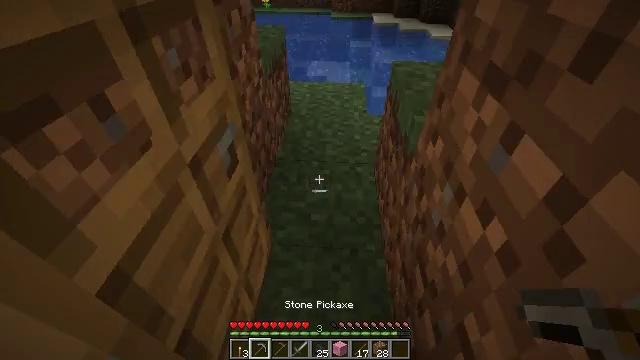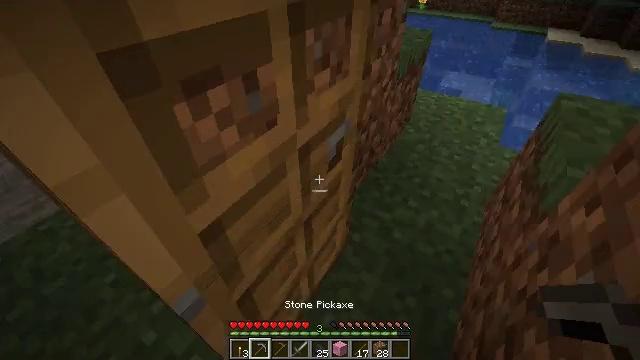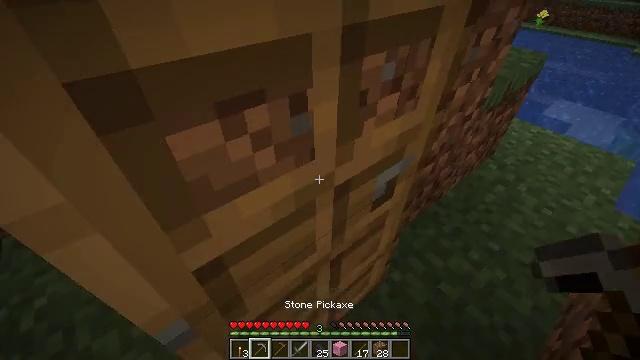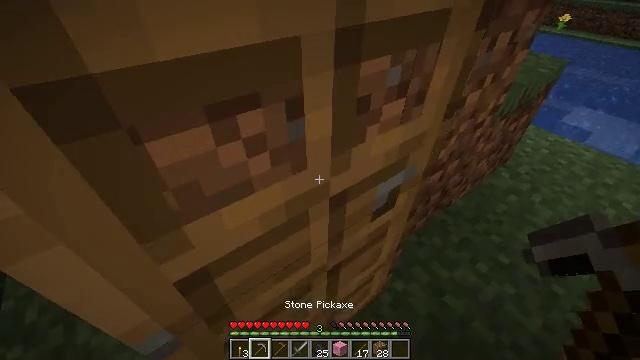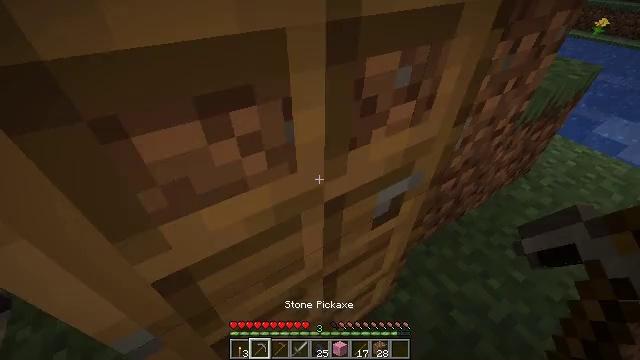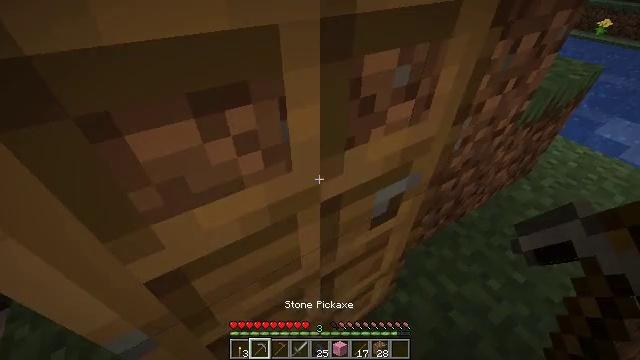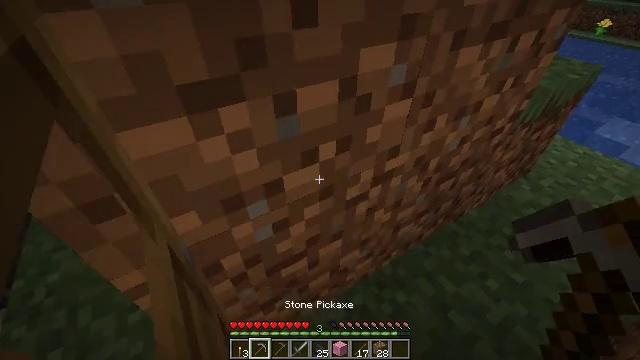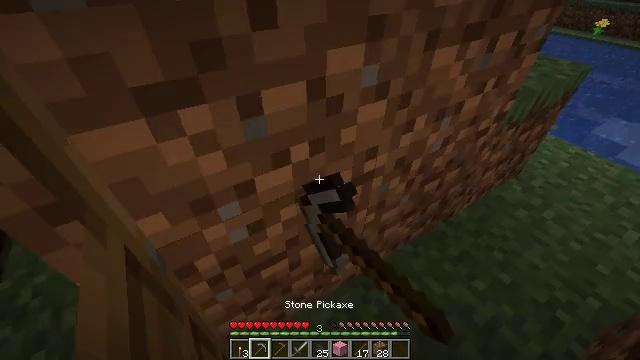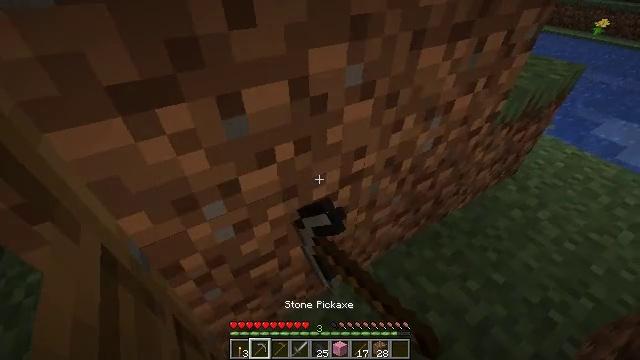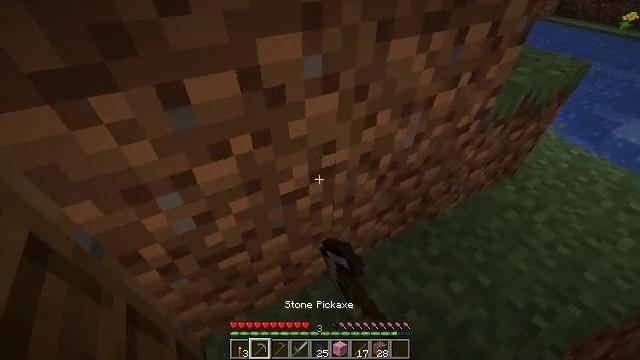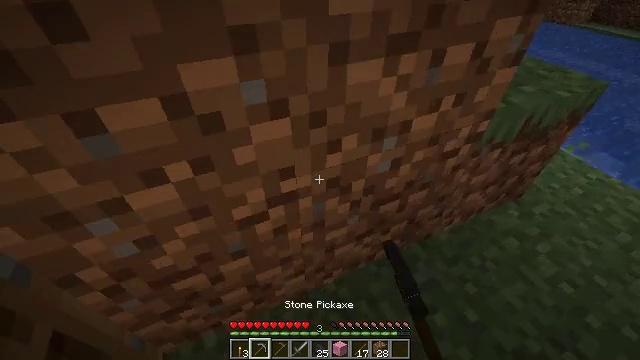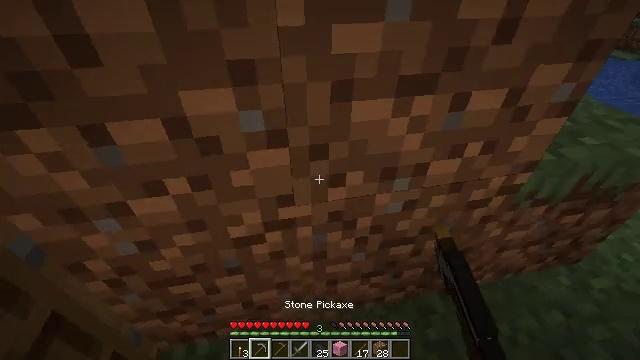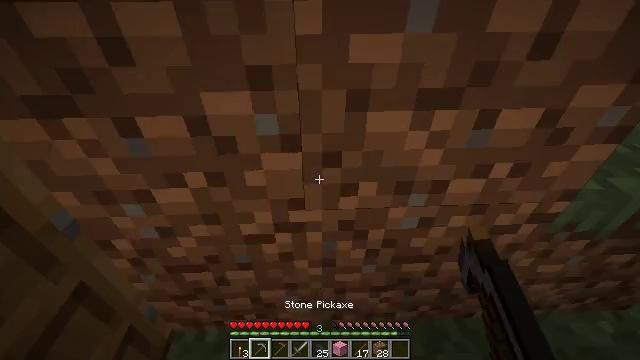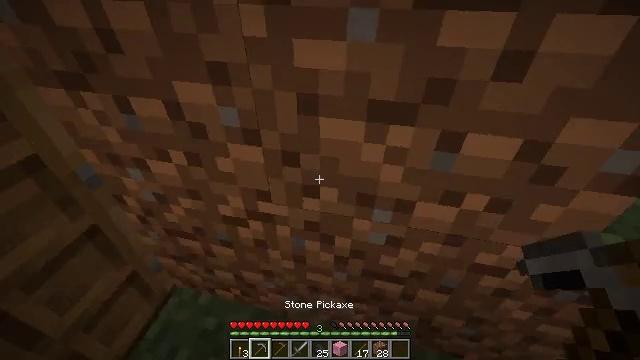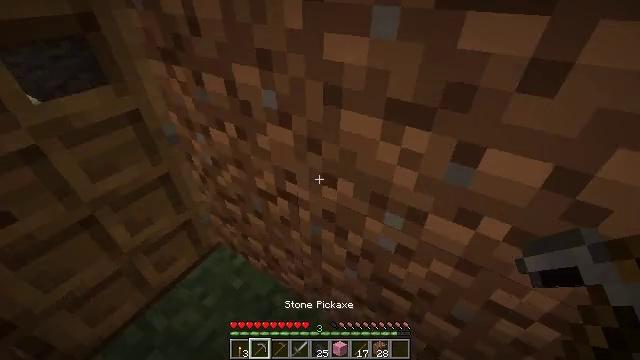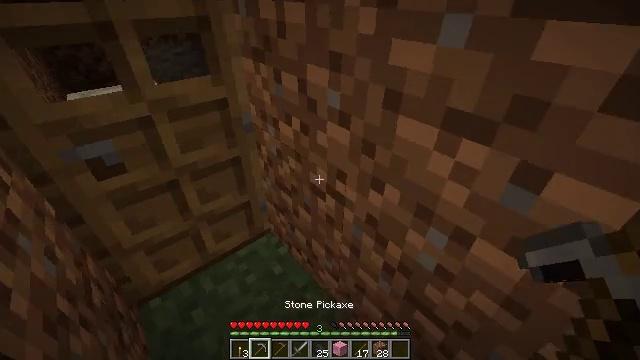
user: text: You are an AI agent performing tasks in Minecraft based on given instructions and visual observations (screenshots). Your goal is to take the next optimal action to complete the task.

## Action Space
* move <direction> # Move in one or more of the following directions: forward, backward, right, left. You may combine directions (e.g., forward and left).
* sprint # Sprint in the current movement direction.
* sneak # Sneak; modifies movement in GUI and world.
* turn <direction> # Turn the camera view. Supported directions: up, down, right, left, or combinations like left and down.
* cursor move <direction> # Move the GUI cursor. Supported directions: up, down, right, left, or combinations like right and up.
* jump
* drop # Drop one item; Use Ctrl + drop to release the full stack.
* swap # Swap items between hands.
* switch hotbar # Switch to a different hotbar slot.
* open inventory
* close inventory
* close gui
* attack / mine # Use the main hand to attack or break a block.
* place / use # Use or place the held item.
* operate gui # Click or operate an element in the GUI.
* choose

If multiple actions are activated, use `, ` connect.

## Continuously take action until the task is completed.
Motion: motion action
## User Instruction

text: Mine spruce leaves from the tree.
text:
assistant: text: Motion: move forward, turn left
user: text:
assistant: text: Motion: turn left
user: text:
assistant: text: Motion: turn left
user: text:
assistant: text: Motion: turn left
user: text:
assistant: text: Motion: no_op
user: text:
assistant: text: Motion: use / place
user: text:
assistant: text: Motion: move right, use / place
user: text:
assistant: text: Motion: move right
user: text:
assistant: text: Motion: move right, turn left and down
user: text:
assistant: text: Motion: move right, turn left
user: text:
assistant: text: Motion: move right, turn left and up
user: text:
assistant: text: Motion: move right, turn left
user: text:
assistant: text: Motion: move right, turn left
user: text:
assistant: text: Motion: turn left
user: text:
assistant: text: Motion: turn left and up
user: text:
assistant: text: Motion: move left, turn left and up
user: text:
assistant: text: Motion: move left
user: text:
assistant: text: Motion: no_op
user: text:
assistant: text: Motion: no_op
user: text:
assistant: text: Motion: no_op
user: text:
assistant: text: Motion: no_op
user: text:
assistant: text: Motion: no_op
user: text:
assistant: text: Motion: no_op
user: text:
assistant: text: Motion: turn left
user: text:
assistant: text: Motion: turn left and up
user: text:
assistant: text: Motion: turn right and up
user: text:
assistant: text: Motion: move right, turn right and up
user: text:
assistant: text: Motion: move right, turn right
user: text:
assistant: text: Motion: move right
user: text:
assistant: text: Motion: move forward and move right, turn right